Interaction volume radius: 10 \u00c5
Interaction volume height: 20 \u00c5
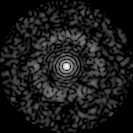
Disorder parameter: 0.8241